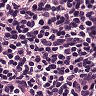
Metastatic tissue present: no